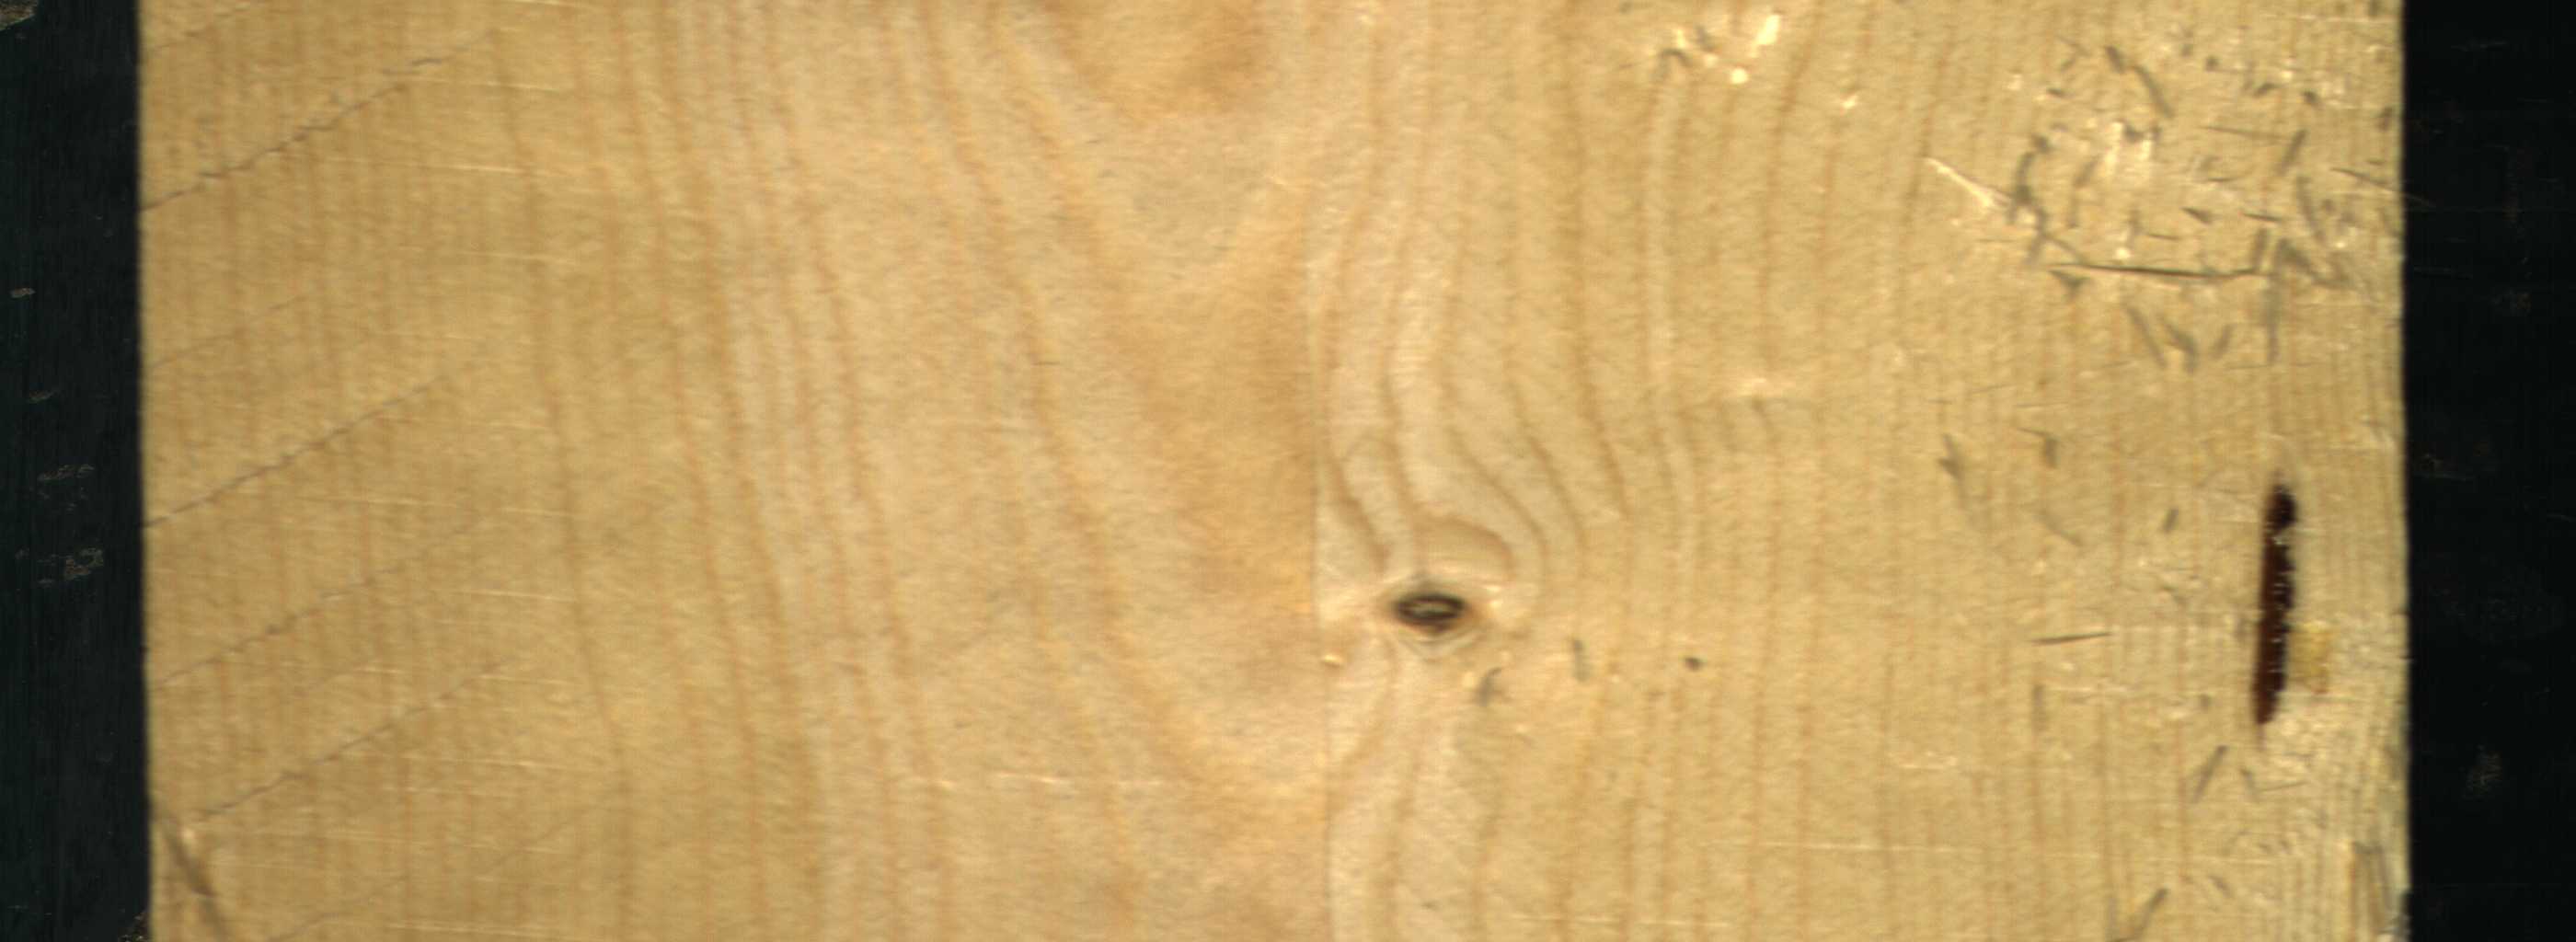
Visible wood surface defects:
resin
Live_Knot
Live_Knot